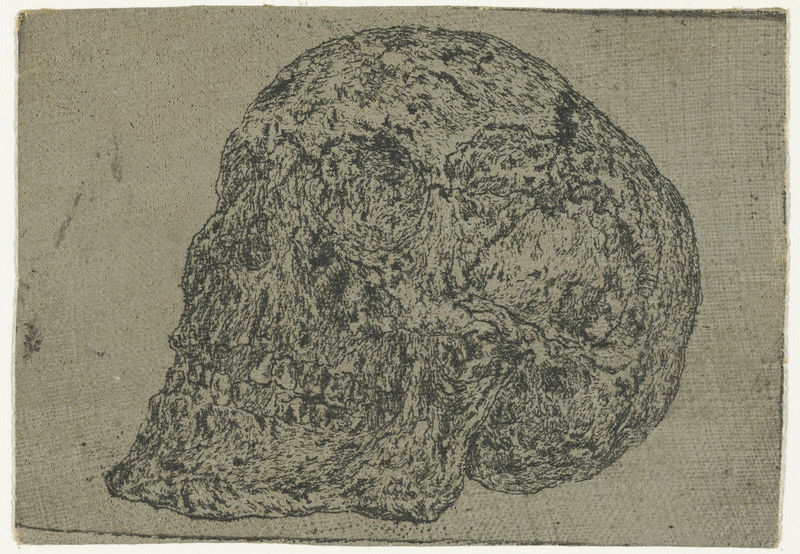
Titel: Schedel
Künstler: Hercules Segers
Standort: Amsterdam
Institution: Rijksmuseum
Schlagwörter: kopf, mann, landschaft, grau, nase, schwarz, stirn, zeichnung, tuch, anatomie, augen, leinen, mensch, schädel, tod, tot, stoff, blatt, kinn, papier, grafik, graphik, hinterkopf, knochen, vanitas, tusche, links, kohle, druck, druckgraphik, radierung, augenhöhlen, leinwand, flecken, pergament, schläfe, gebiss, skelett, totenkopf, zähne, kiefer, gewebe, totenschädel, abdruck, bruch, textilie, augenhöhle, bick, skull, sdchwarz, skelettschädel